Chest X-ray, AP view. Patient: 9 years old, sex F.
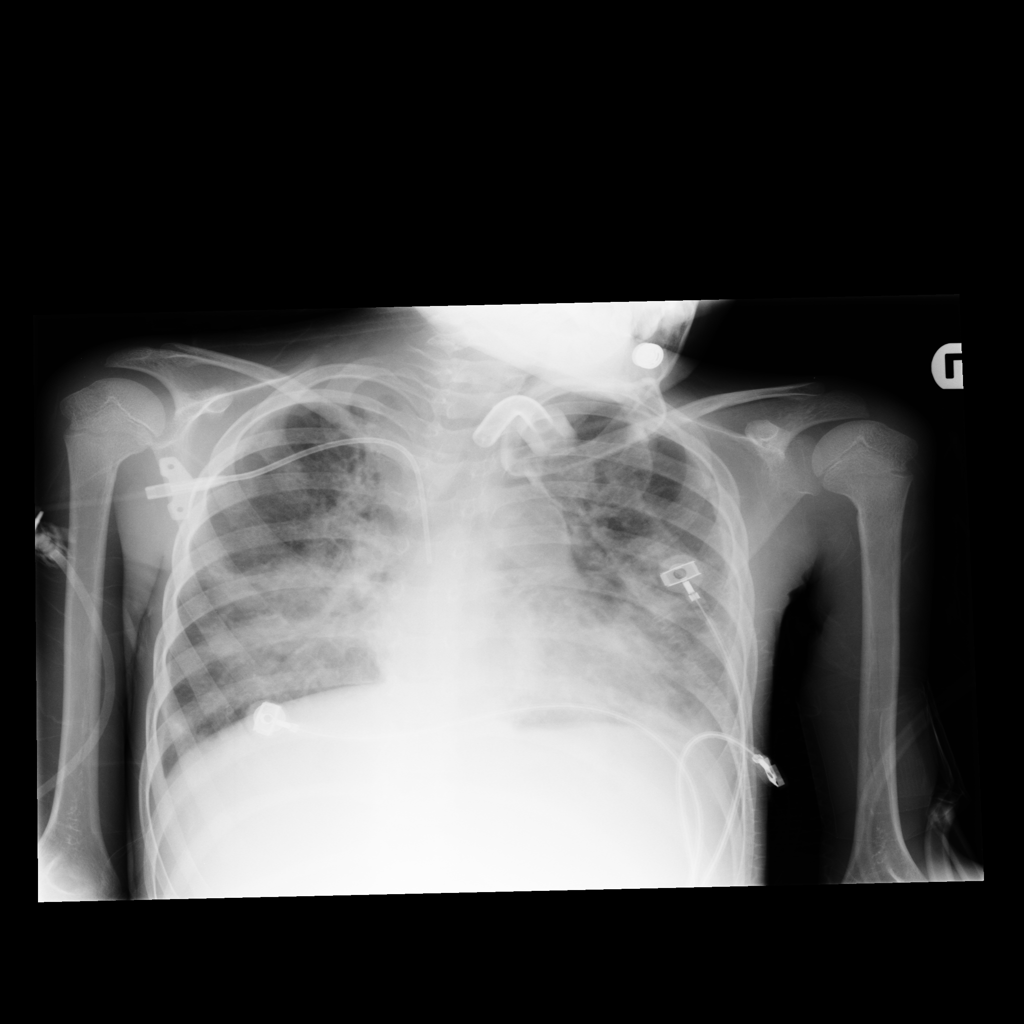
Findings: Atelectasis, Consolidation, Edema, Infiltration, Pneumonia